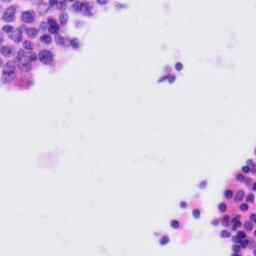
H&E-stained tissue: Tonsil